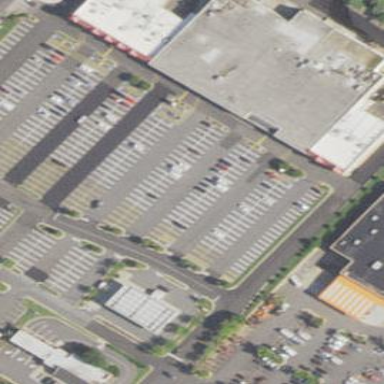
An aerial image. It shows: Supermarket located in building.